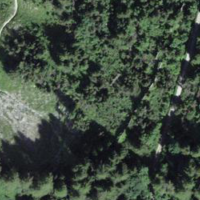
EUNIS habitat code: 43
Species observed at this site:
Laserpitium latifolium